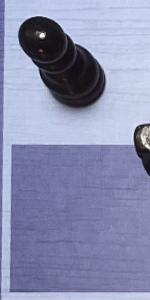
Label: Empty